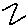
Label: zigzag